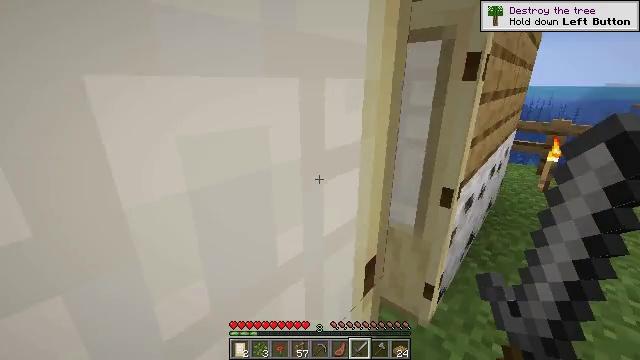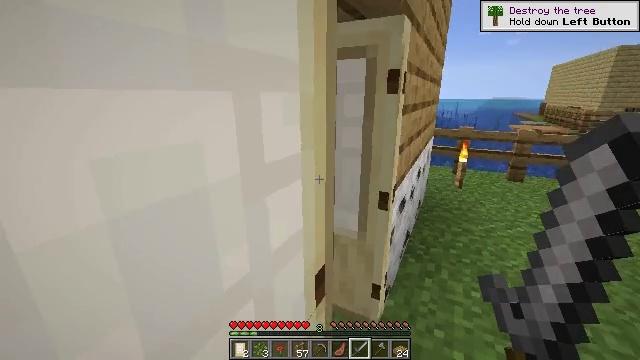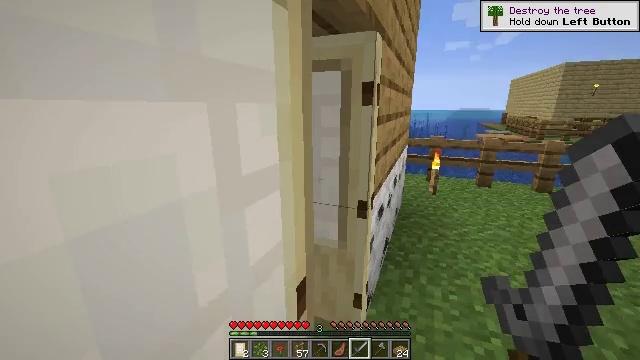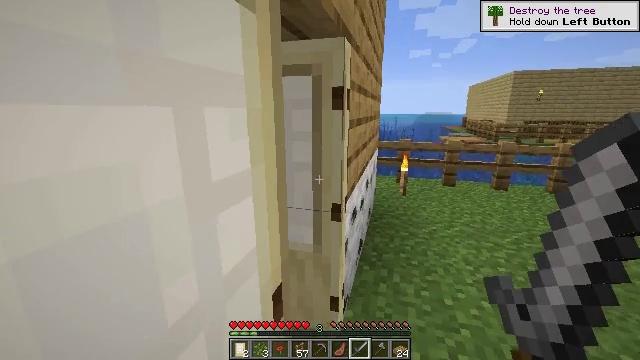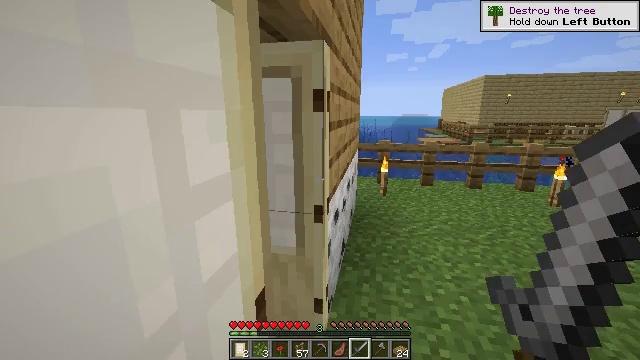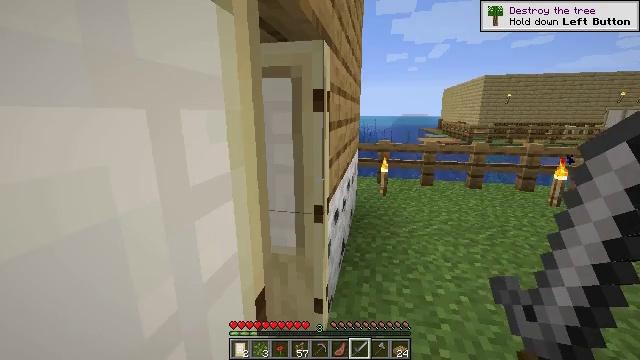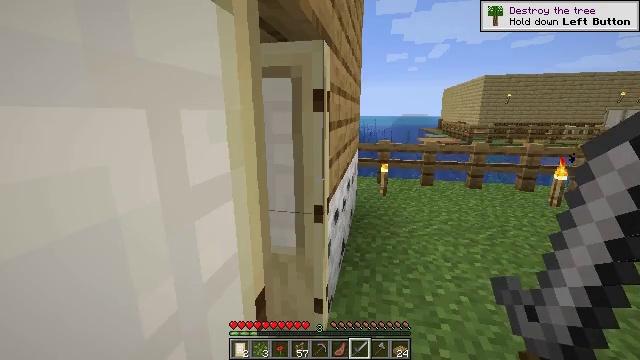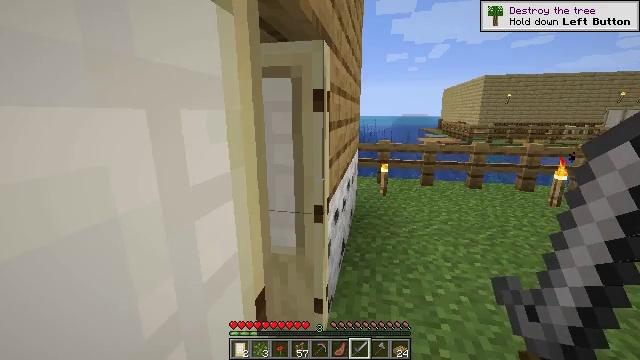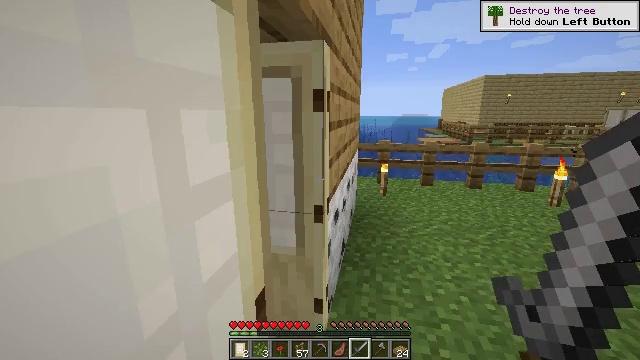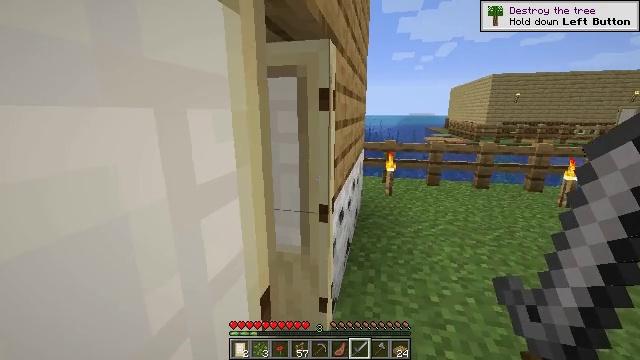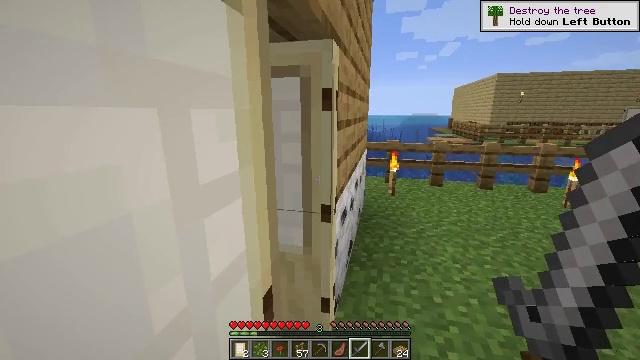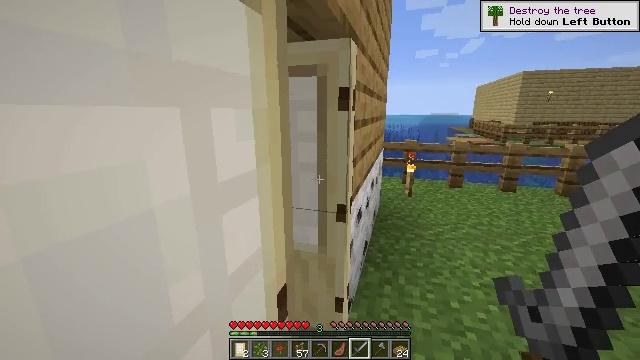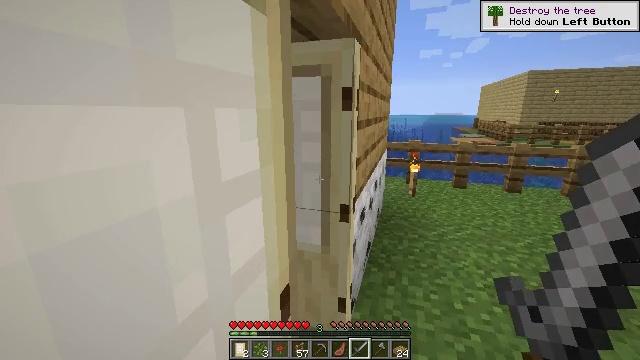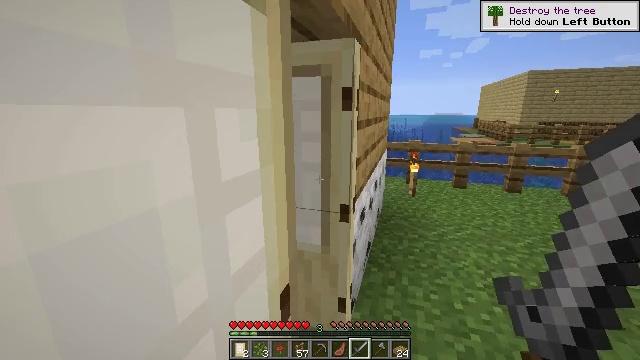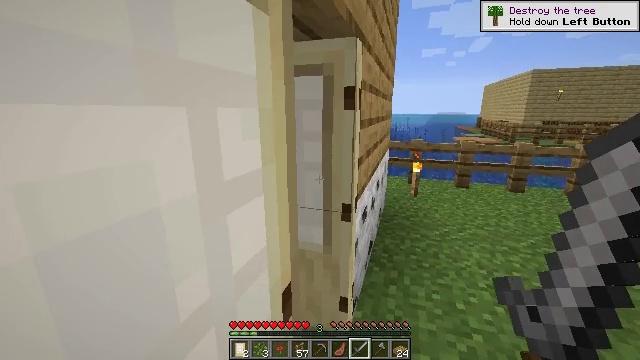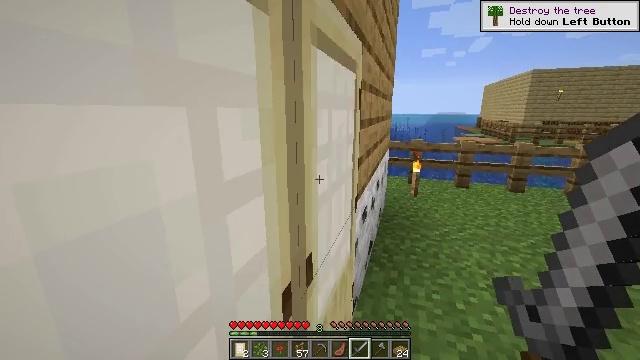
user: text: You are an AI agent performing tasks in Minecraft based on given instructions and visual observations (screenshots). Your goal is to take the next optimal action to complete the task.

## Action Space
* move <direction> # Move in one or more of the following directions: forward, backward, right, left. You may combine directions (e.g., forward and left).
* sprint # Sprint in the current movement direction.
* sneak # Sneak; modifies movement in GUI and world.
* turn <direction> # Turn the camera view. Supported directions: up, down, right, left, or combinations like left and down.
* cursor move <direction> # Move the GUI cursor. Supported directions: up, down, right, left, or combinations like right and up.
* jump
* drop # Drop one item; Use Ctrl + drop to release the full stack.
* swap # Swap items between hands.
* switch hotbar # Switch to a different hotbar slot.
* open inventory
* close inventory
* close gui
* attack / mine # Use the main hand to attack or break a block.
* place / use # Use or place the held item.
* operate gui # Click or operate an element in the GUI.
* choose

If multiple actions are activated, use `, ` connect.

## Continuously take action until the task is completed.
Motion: motion action
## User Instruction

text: Gather grass by holding the left mouse button.
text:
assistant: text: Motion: turn right and up
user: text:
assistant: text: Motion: turn right and up
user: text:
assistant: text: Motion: turn right
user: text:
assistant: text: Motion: turn right
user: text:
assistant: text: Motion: no_op
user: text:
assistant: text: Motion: no_op
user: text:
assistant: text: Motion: no_op
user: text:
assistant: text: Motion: no_op
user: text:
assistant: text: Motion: turn left
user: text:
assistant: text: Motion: no_op
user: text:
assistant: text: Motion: turn left
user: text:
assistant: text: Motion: no_op
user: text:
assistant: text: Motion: no_op
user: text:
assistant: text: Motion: no_op
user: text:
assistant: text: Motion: use / place
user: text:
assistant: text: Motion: use / place
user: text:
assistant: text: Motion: no_op
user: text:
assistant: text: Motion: turn right
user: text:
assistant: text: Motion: turn right and down
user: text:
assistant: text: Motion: turn right and down
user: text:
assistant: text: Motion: turn right
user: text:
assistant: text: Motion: move forward, turn right and up
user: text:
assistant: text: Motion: move forward, turn right
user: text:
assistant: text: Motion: move forward, turn right and up
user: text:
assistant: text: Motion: move forward
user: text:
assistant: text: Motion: move forward, sprint
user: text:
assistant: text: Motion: move forward, sprint
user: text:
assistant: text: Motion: move forward, sprint
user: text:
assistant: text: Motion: move forward, sprint, turn up
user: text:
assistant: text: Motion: move forward, sprint, turn right and up